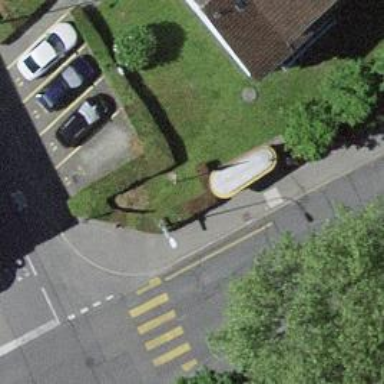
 serving as platform for public transportation."